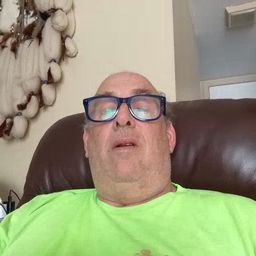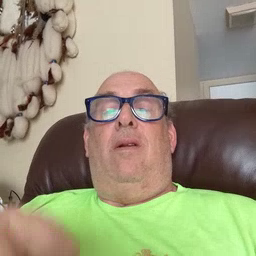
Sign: hair